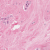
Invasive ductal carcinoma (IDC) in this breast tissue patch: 0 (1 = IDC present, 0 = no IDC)